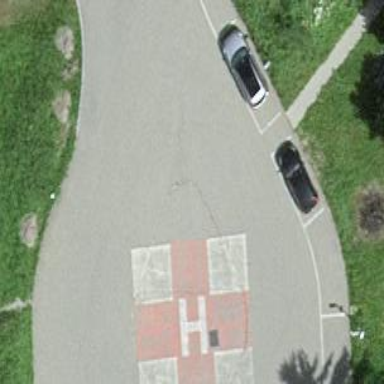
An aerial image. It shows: Image showing helipad at airport.